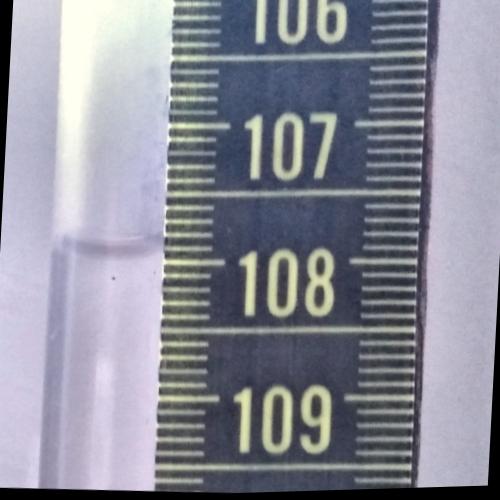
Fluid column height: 107.9 cm